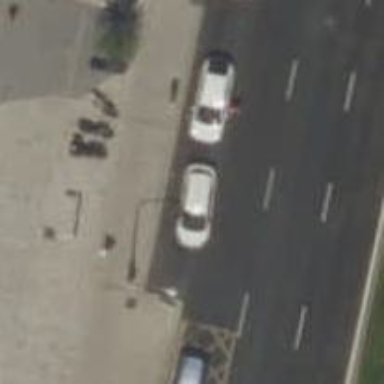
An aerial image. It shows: Taxi stand.